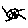
Label: moon